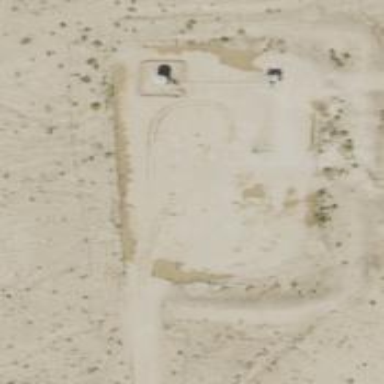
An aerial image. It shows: Petroleum well.